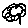
Label: flower